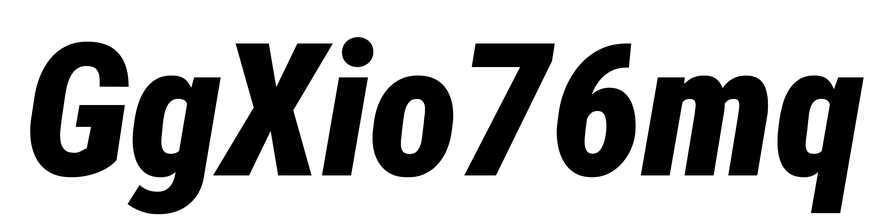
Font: Roboto-Italic_Condensed_Black_Italic